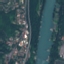
Land use / land cover: River